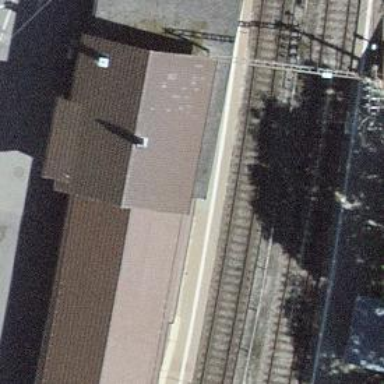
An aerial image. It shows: Train station building with gabled roof.